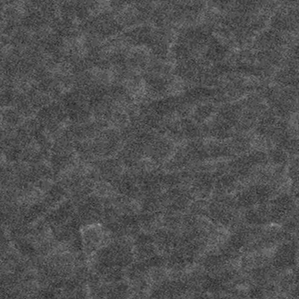
Label: frost